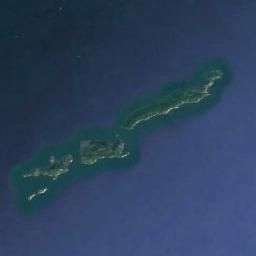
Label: island